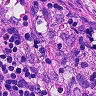
Metastatic tissue present: no